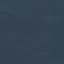
Land use / land cover: SeaLake